Question: I have this table in SQL which contains Meal Votes.
Table:

Now, what I want to do is count all the SAME MealId's with each other, and order them by descending.
For example (Id | MealId | UserId | VoteDate):
'''
1 | 13 | 1 | somedate
2 | 1 | 2 | somedate
3 | 3 | 1 | somedate
4 | 13 | 3 | somedate
'''
Now, after the counting it should be like this:
'''
2 //Here are the MealId's that are equal to 13
1 //Here are the MealId's that are equal to 1 or 3, because there is only 1 vote for that Meal
1 //Here are the MealId's that are equal to 1 or 3, because there is only 1 vote for that Meal
'''
NOTE: It doesn't have to show the vote counts: "2 , 1 , 1" , I just want to Order the votes by Descending. The Meal that contains most of the votes, should be on top.
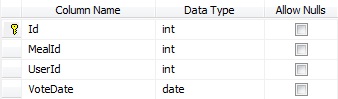
Answer: Use a windowed aggregate (<URL> to get the count data into the rows alongside the rest of the data, then just a simple 'ORDER BY':
'''
;With TotalVotes as (
select *,COUNT(*) OVER (PARTITION BY MealId) as Cnt
from UnnamedTable
)
select * from TotalVotes ORDER BY Cnt desc,MealId
'''